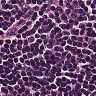
Metastatic tissue present: no